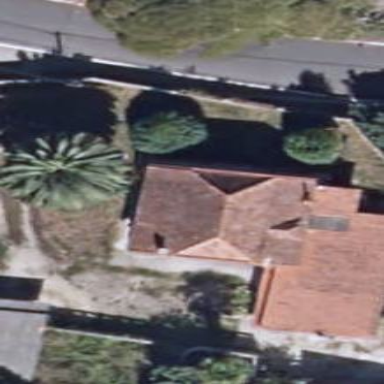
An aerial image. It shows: Simple and straightforward house.